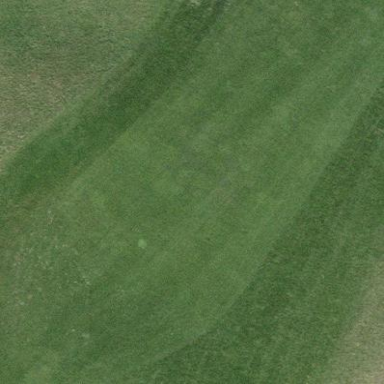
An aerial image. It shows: Grassy fairway on golf course.